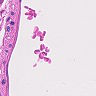
Metastatic tissue present: no